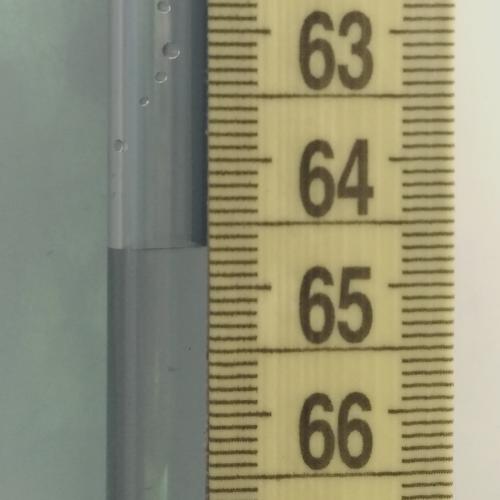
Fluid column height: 64.7 cm